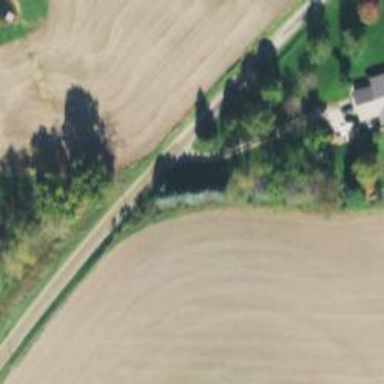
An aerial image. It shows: Driveway.